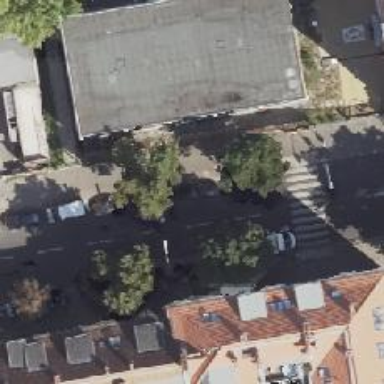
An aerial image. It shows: Parking lane designated for parking.